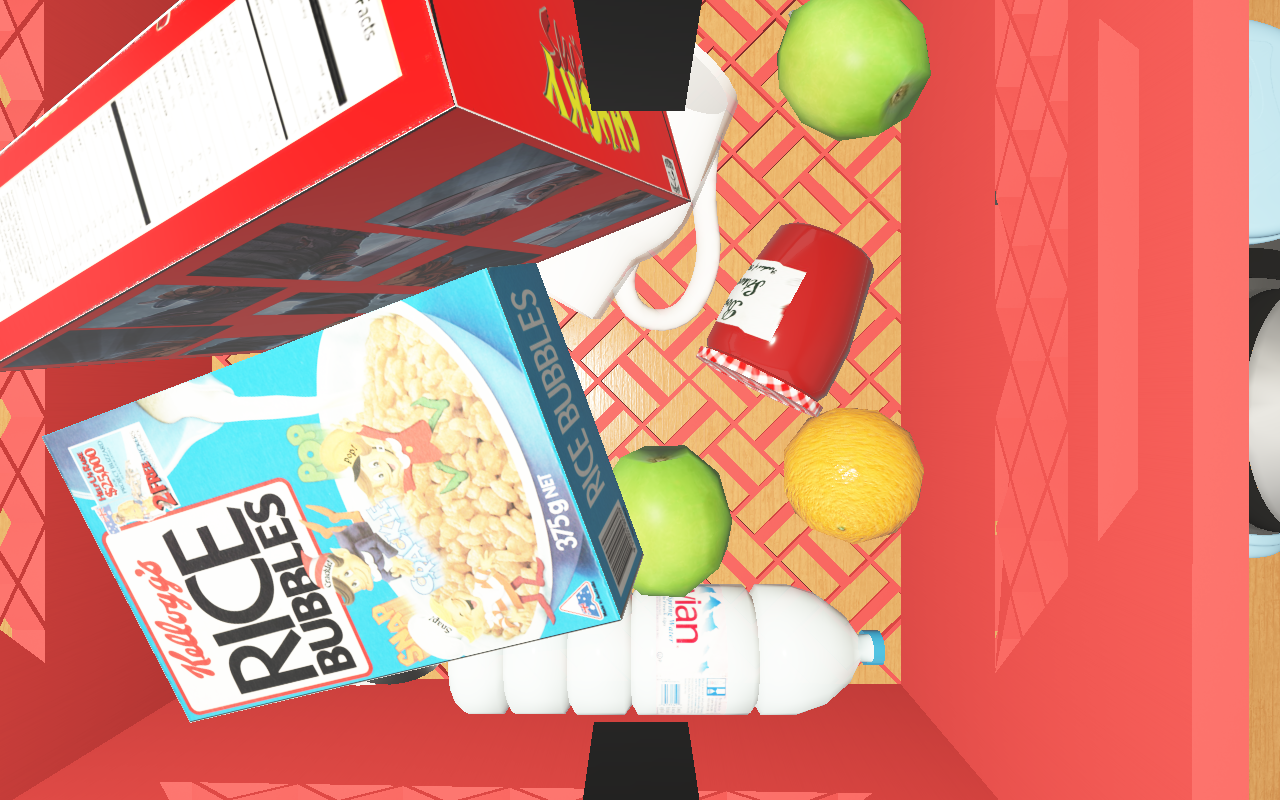
Objects in the scene:
water bottle
apple
glass
honey jar
jam jar
cereal box
cereal box
biscuit box